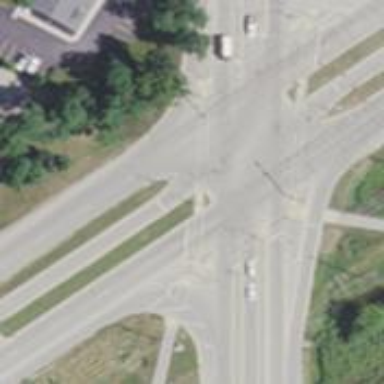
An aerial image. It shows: Secondary link road.